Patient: sex F, age 72
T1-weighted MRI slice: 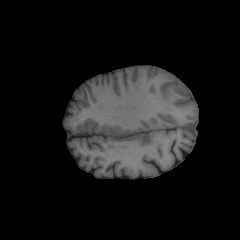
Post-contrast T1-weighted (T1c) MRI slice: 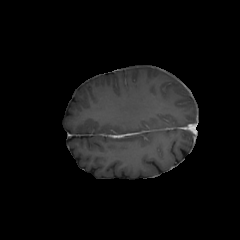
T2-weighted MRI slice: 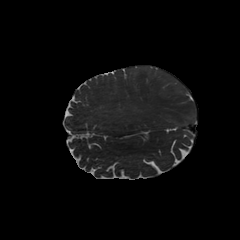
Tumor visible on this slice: no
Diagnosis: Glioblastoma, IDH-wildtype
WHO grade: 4